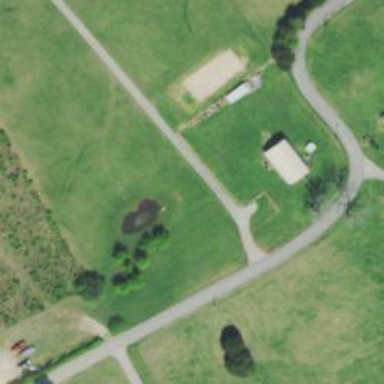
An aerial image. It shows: Driveway.